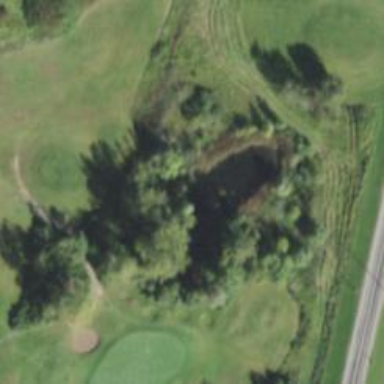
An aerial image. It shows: Water hazard in golf course. The hazard is natural water feature.